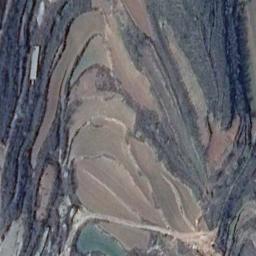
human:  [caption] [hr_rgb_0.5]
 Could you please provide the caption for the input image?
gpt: The bare and green terrace is next to some trees .

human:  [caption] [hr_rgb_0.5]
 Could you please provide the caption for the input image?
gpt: There are no crops on the terraces in the picture .

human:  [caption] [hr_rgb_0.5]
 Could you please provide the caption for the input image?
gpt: There are several houses in a large layer of brown and green mixed terraces .

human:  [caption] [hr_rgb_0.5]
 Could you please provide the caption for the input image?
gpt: There are many plants on the terrace .

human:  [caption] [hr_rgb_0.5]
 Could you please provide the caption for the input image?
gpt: There are many green terraces and brown ones .